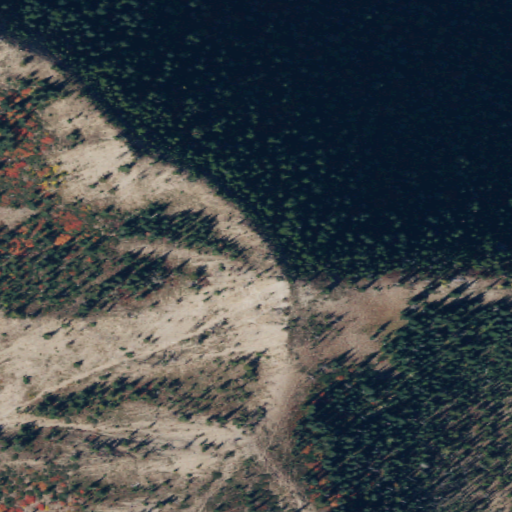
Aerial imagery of ridge(s) in Washington named Estes Ridge containing evergreen forest, grassland, and shrub